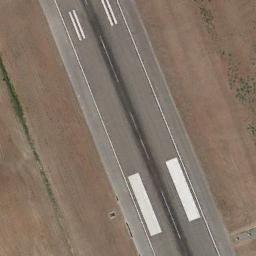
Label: runway